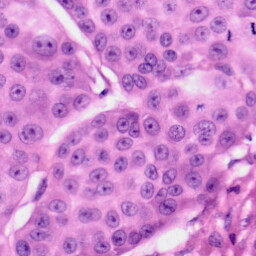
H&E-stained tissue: Skin